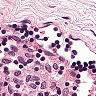
Metastatic tissue present: no